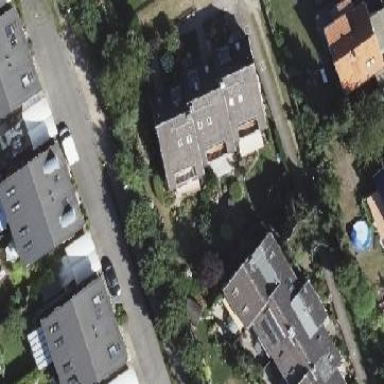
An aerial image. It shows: Image showing building with apartments.